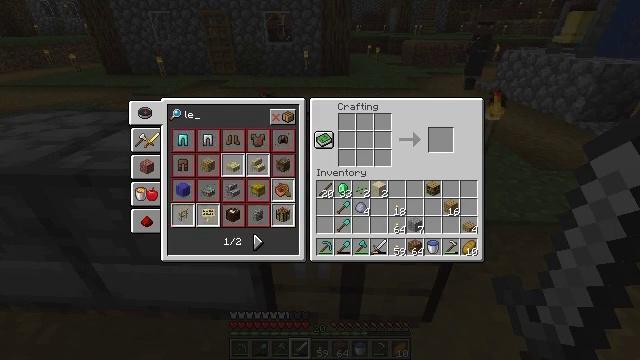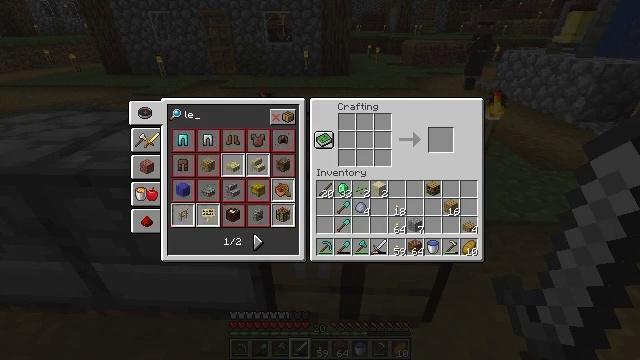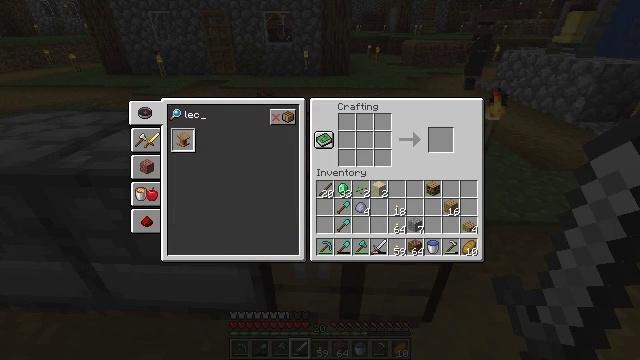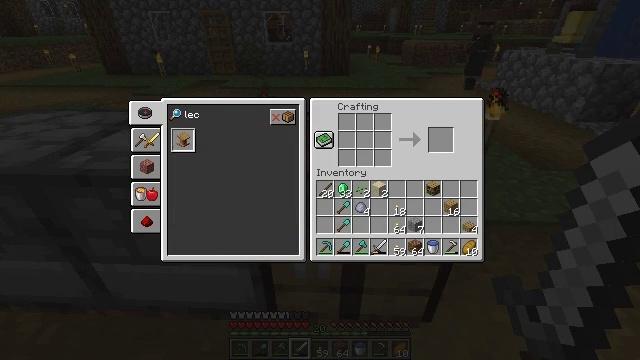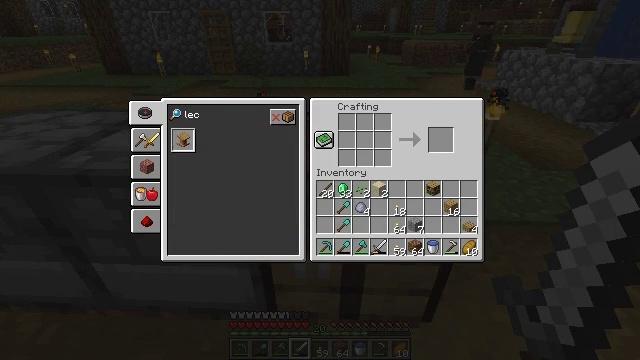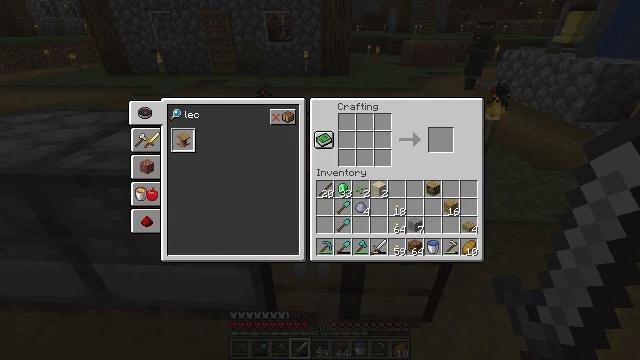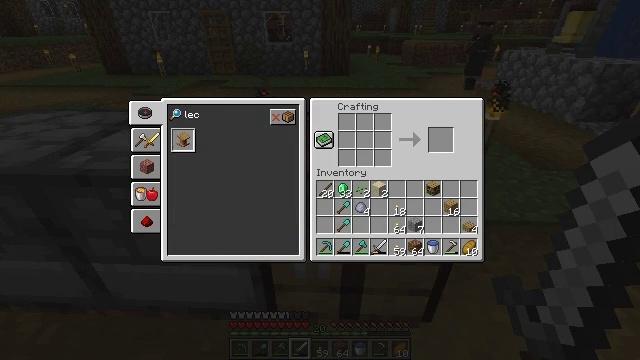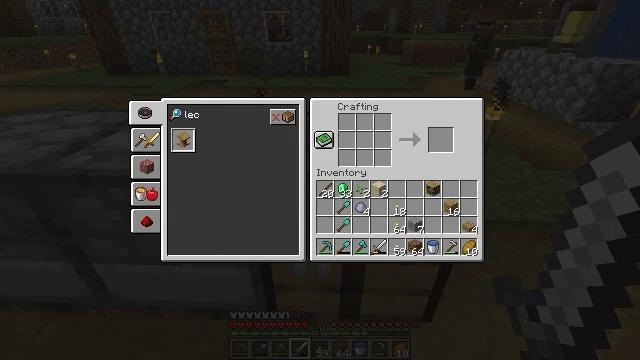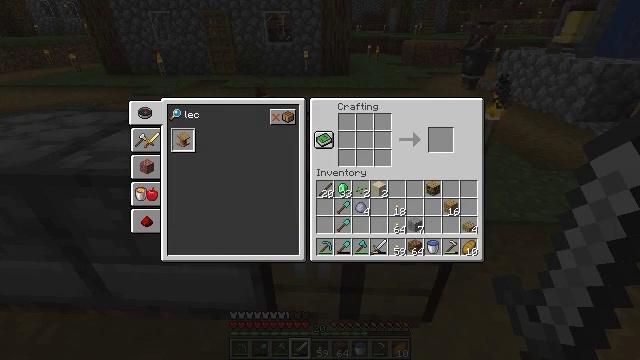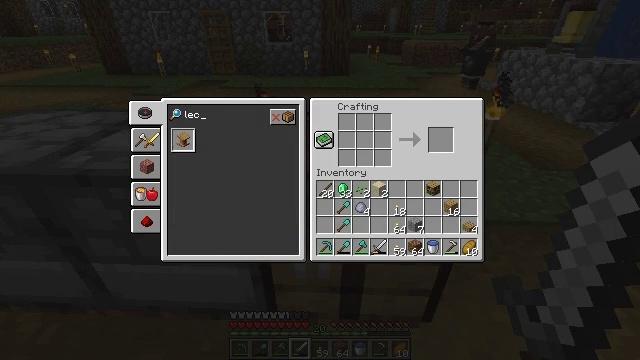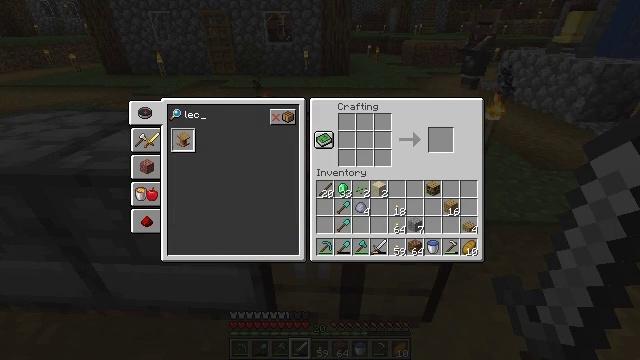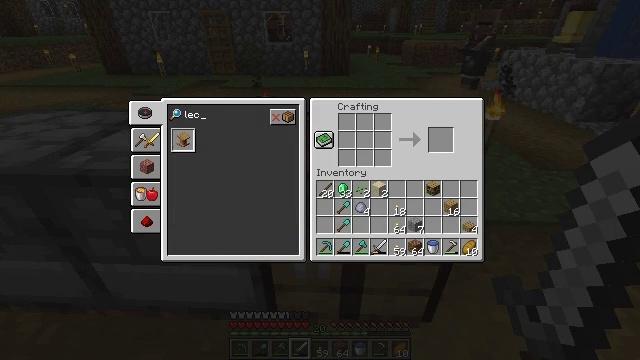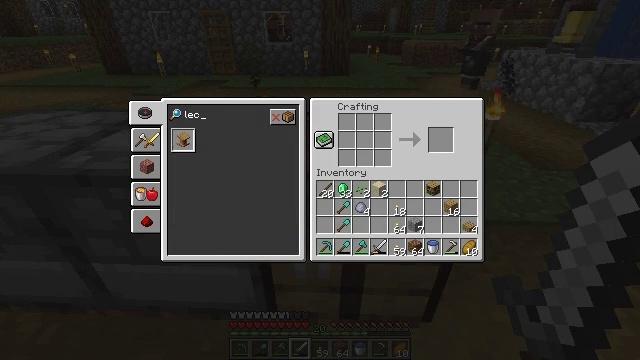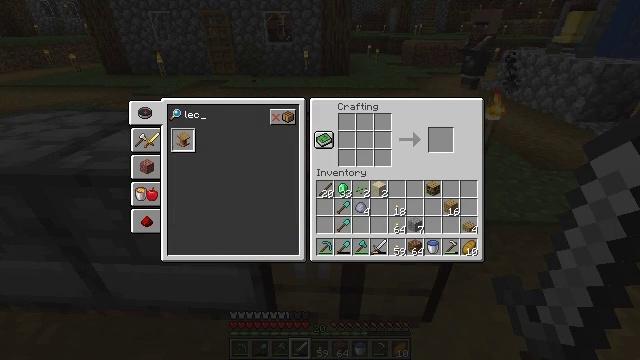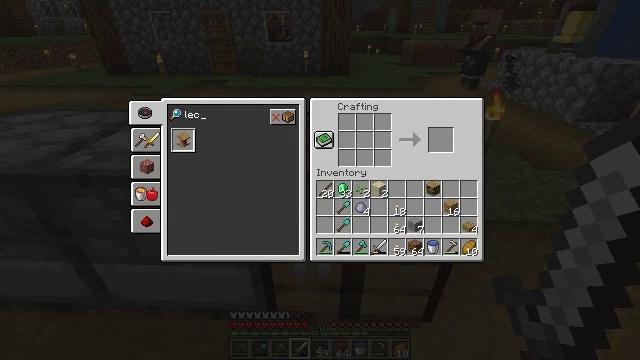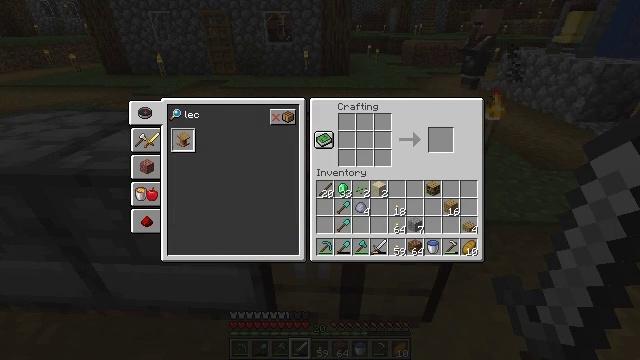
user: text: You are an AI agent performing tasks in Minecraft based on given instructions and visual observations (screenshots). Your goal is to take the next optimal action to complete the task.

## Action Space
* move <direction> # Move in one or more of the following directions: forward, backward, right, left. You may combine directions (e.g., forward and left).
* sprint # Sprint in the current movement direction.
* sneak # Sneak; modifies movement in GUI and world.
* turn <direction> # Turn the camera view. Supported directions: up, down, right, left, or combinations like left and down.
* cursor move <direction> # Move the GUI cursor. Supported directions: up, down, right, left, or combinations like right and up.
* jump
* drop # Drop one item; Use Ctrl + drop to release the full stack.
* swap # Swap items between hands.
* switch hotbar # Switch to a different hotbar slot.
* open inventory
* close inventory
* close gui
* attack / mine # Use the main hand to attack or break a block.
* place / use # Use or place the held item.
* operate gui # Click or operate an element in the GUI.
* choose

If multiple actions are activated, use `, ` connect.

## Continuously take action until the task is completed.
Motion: motion action
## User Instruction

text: Use wooden slabs and a bookshelf to craft a lectern.
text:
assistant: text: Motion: no_op
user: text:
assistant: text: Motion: no_op
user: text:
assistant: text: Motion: no_op
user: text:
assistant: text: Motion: no_op
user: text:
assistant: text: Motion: no_op
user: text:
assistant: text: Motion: no_op
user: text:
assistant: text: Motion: no_op
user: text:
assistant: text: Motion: no_op
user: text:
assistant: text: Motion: no_op
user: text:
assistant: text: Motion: no_op
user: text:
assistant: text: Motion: no_op
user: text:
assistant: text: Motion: cursor move left and down
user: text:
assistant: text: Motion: cursor move right and down
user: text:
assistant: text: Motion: no_op
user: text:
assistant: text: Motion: no_op
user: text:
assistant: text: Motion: no_op
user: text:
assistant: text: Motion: no_op
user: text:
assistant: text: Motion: no_op
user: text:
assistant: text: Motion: operate gui
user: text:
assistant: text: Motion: operate gui
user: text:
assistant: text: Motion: operate gui
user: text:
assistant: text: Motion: no_op
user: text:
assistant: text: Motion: cursor move right
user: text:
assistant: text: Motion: cursor move right
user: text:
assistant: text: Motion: cursor move right
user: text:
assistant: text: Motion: cursor move right
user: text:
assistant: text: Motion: cursor move right
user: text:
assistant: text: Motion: no_op
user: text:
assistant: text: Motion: cursor move right
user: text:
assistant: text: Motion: no_op